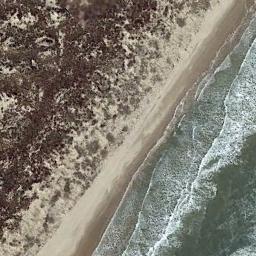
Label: beach